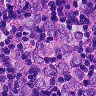
Metastatic tissue present: yes